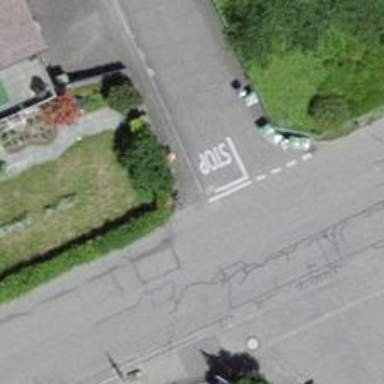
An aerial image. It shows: Bus stop with platform for public transport.